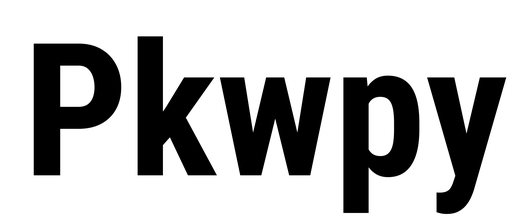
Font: Roboto_Condensed_Bold